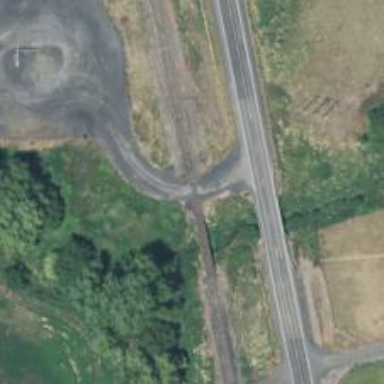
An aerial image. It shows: Level crossing along the railway.